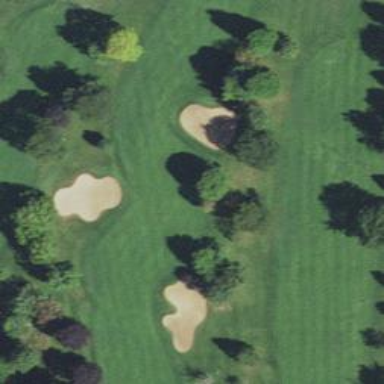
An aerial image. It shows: Well-maintained grassy golf fairway for the sport of golf.